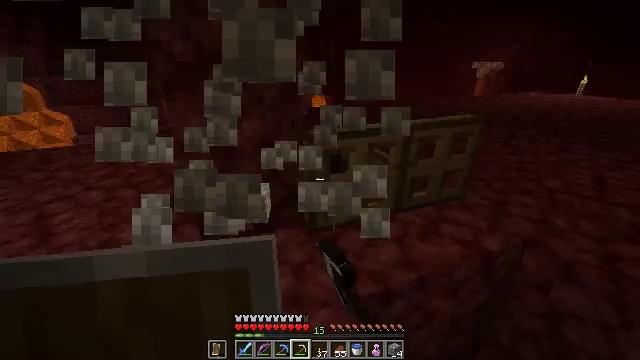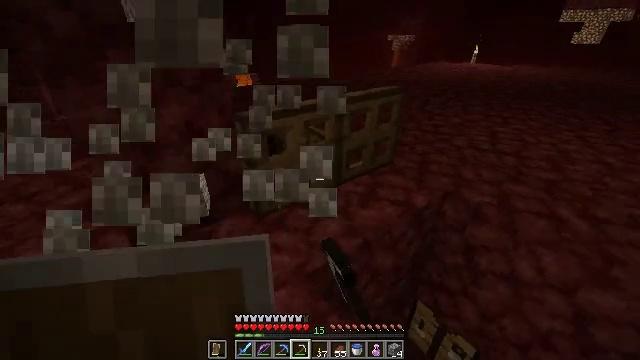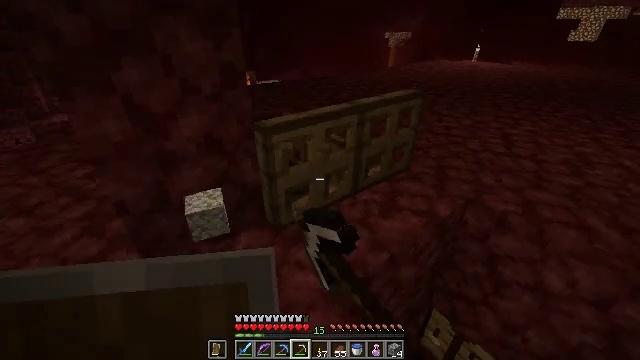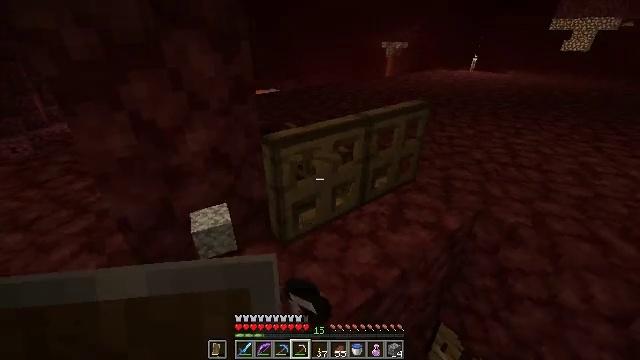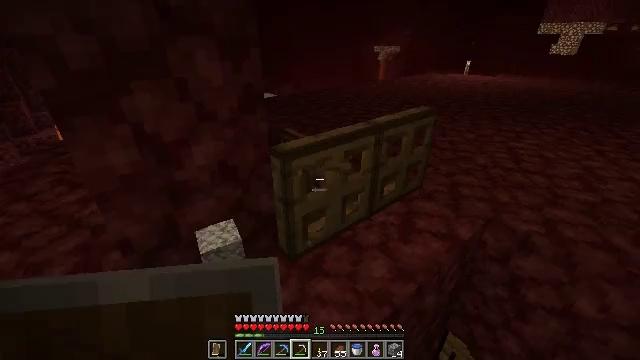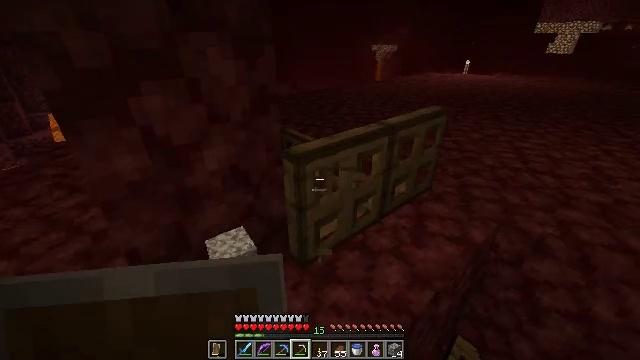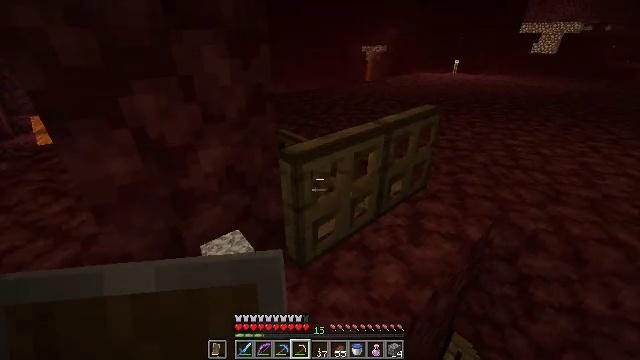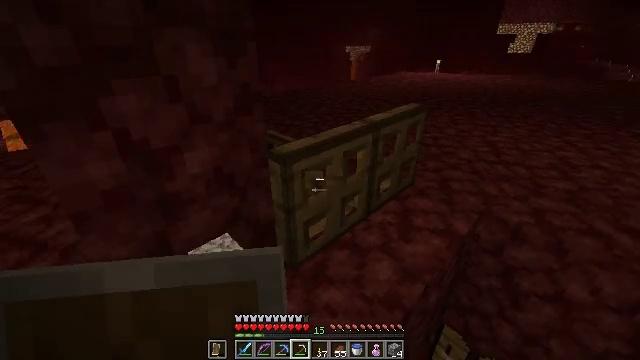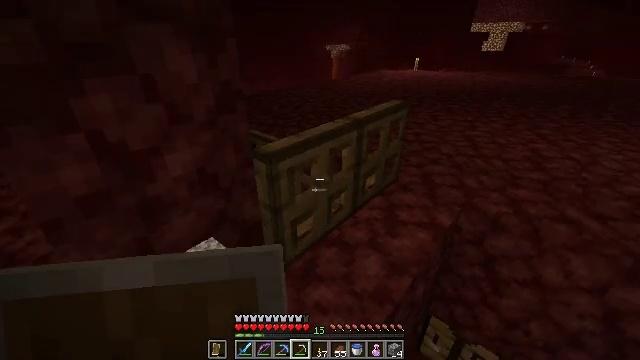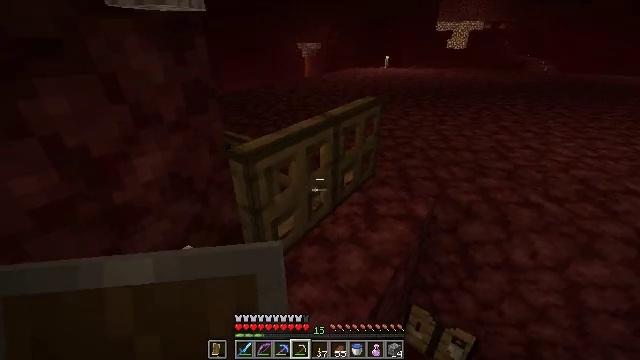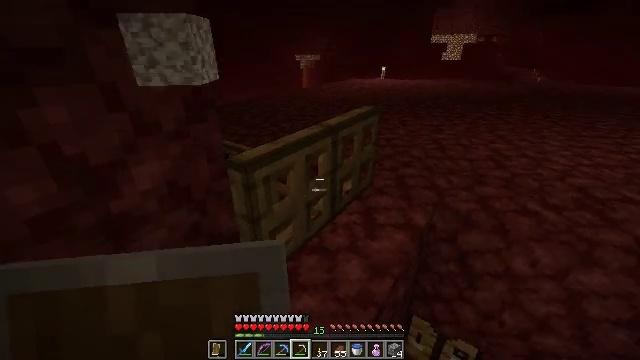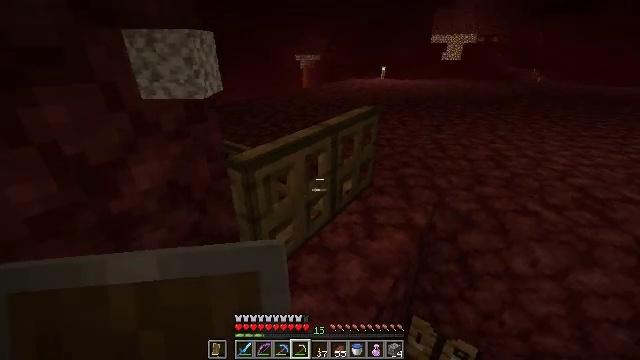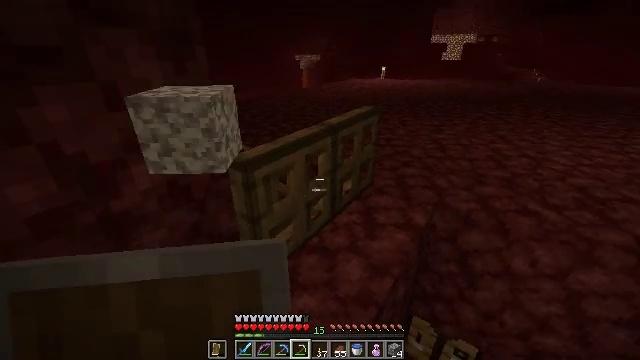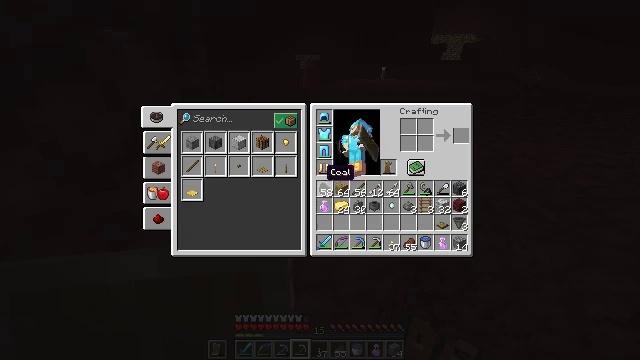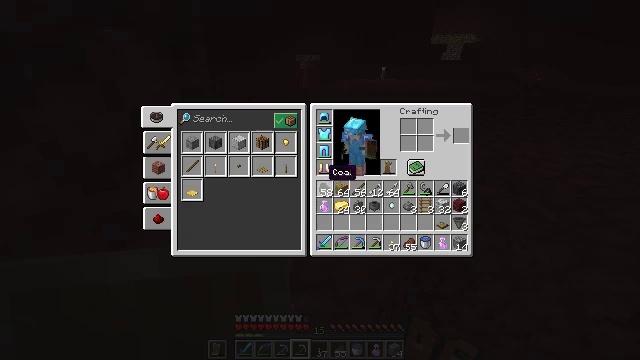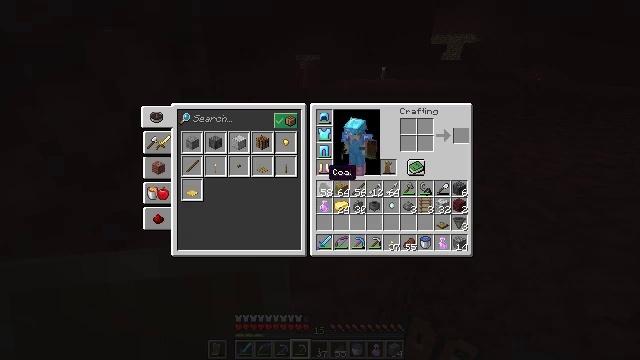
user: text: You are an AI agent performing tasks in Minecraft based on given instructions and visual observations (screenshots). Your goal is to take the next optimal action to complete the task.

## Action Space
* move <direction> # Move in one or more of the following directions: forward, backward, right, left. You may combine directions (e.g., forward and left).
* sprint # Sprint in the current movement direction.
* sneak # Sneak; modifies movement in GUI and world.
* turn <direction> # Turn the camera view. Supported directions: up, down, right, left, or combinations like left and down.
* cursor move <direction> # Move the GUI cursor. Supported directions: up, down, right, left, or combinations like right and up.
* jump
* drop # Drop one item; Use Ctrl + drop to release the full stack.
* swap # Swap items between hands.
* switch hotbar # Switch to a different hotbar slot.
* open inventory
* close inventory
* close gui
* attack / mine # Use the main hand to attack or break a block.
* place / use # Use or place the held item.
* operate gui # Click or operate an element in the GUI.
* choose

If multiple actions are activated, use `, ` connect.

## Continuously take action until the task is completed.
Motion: motion action
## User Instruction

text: Break the oak trapdoor to collect it.
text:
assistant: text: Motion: move forward and move left, turn right and down, attack / mine
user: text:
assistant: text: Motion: move forward and move left, attack / mine
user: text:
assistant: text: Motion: move forward and move left, turn up, attack / mine
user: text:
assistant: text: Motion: turn right
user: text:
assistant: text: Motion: no_op
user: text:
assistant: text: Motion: turn right
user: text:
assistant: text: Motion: turn right
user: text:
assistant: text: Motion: turn right
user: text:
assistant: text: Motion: turn right
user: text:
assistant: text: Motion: turn up
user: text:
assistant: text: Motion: no_op
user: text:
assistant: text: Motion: no_op
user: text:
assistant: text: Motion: open inventory
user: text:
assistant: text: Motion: open inventory
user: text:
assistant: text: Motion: no_op
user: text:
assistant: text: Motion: cursor move right
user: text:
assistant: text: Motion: cursor move right and down
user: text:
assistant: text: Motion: cursor move right and down
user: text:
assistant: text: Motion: cursor move right and down
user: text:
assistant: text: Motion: cursor move right
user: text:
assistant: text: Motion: sneak, cursor move right
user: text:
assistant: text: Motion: sneak
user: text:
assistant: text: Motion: sneak
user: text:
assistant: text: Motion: sneak
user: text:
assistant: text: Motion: sneak, operate gui
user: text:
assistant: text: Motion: sneak, operate gui
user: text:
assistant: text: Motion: sneak, cursor move left and up
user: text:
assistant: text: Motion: sneak, cursor move left and up
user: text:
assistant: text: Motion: sneak
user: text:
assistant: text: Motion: sneak